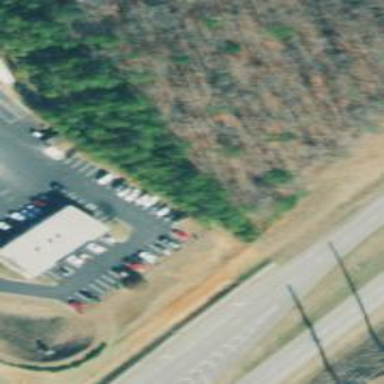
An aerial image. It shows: Parking area.